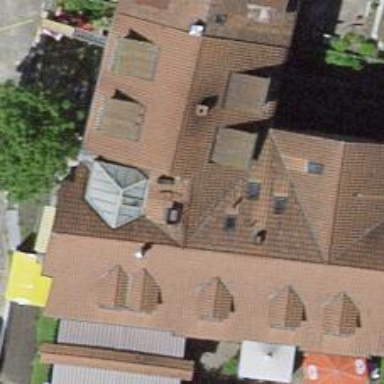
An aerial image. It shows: Restaurant.